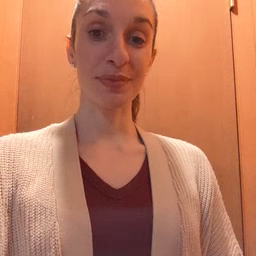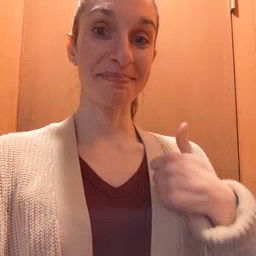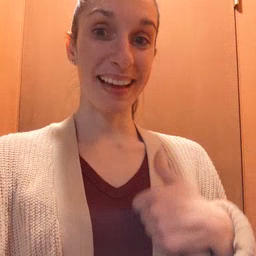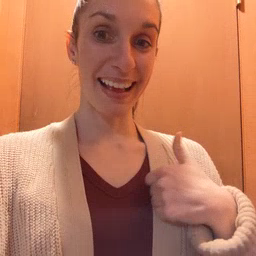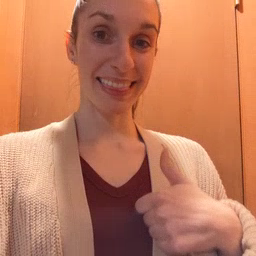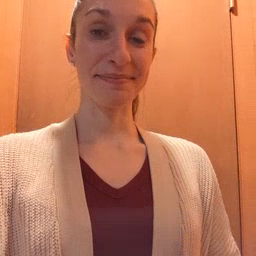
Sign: bath